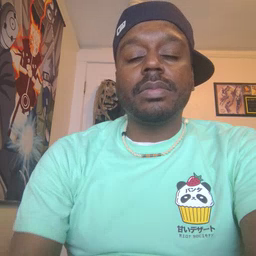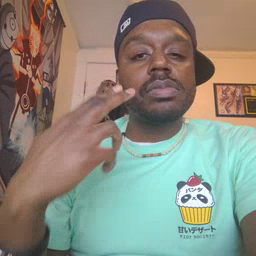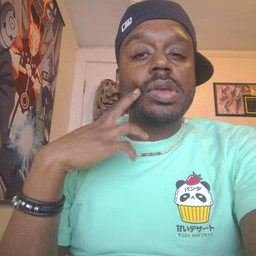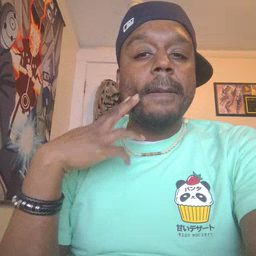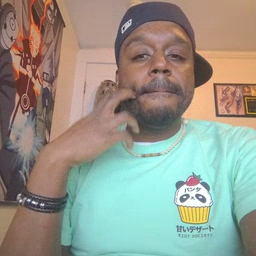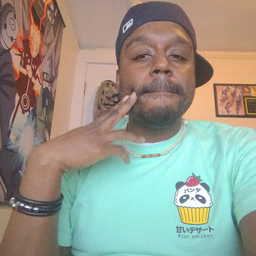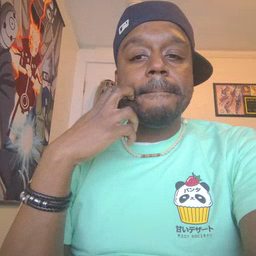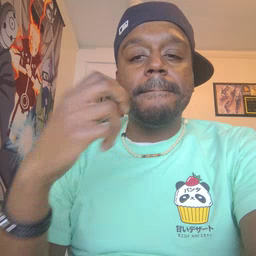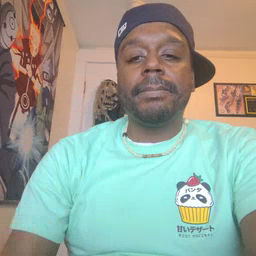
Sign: gum